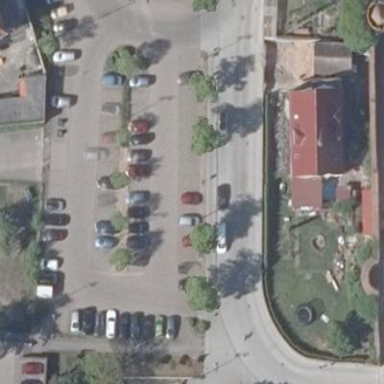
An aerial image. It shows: Paved parking area.